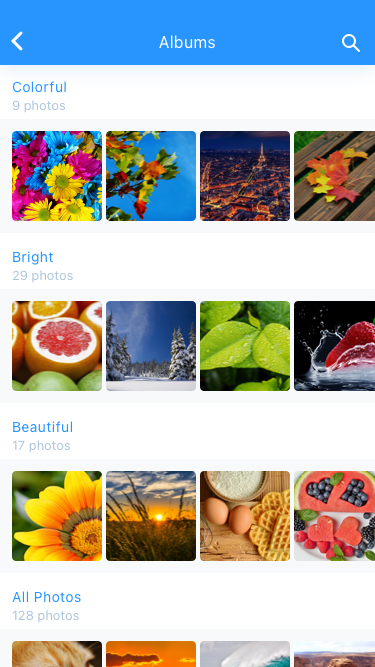
Text in this UI design:
Colorful
9 photos
Bright
29 photos
Beautiful
17 photos
All Photos
128 photos